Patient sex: F
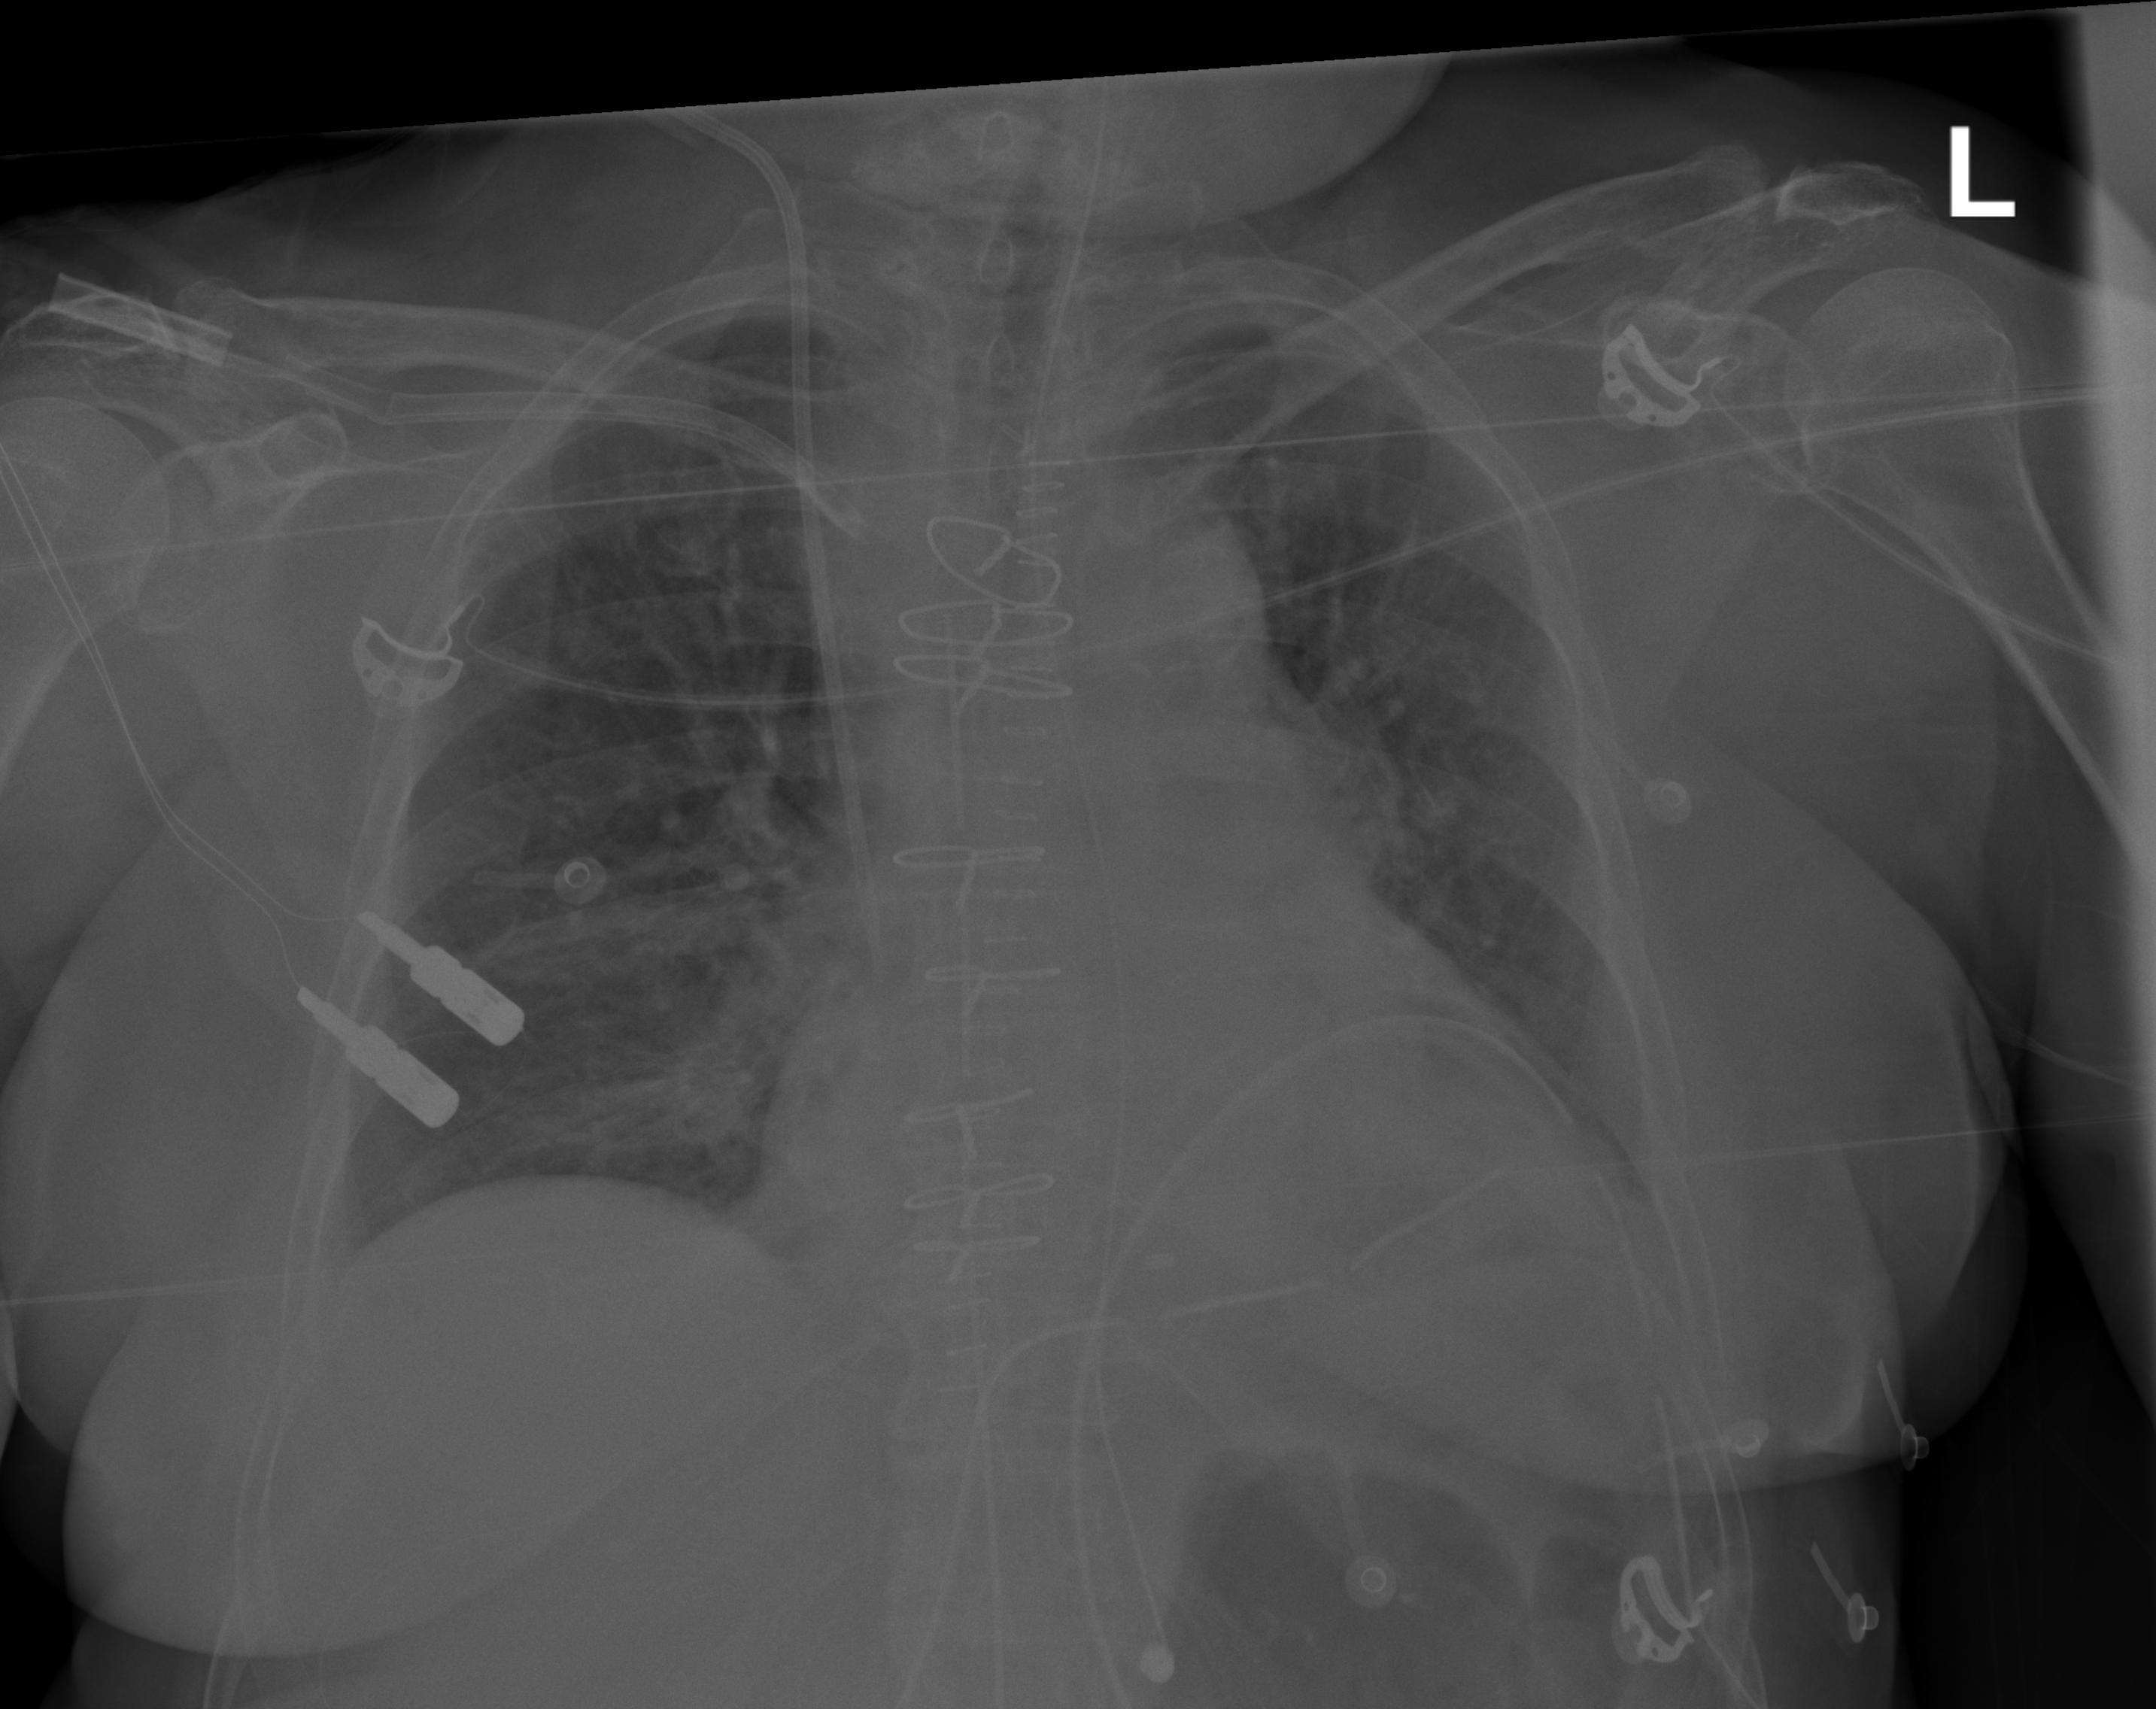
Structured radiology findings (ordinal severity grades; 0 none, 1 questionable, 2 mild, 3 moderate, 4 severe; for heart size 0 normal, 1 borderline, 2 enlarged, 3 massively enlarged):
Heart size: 2
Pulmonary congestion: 2
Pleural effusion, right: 1
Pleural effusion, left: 2
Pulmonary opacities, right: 2
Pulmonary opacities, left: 0
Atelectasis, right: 2
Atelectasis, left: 2